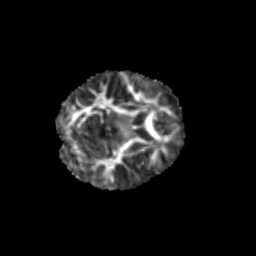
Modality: FA
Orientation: axial
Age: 6
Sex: female
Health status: healthy